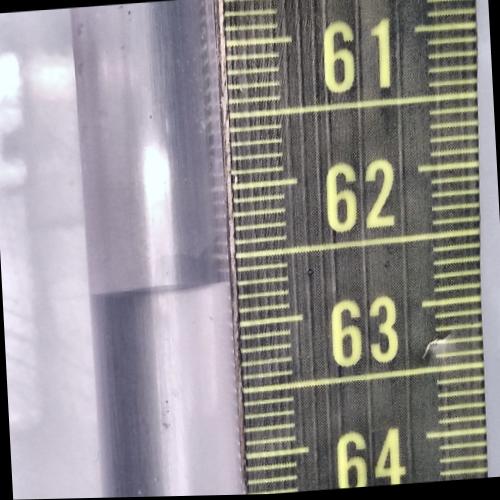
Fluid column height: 62.7 cm